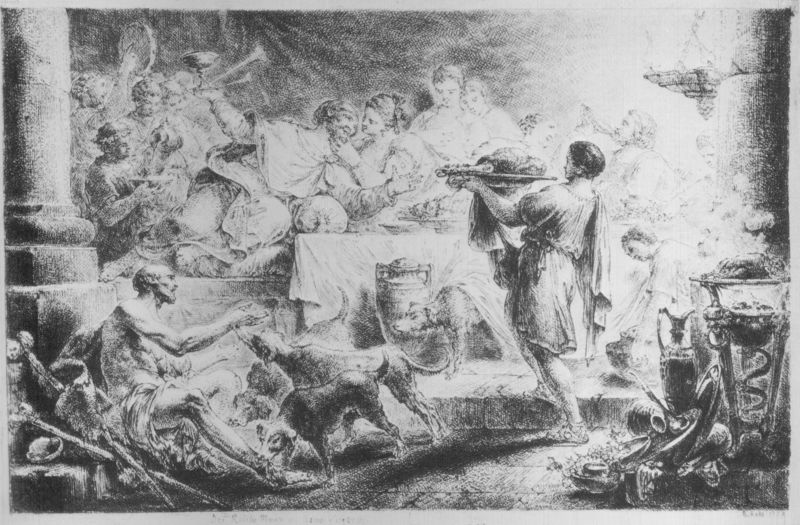
Titel: Der Reiche an der Tafel und der arme Lazarus vor der Türe
Künstler: Bernhard Rode
Standort: Kiel
Institution: Kunsthalle zu Kiel der Christian-Albrechts-Universität
Schlagwörter: kopf, mann, schatten, frauen, menschen, sitzen, dirnen, frau, frisur, grau, lampe, licht, männer, raum, schwarz, skizze, szene, säule, tisch, weiss, zeichnung, hund, hunde, obst, tier, tiere, bart, feier, gelage, getränke, trinken, bibel, diener, mensch, tablett, innenraum, tischdecke, tischtuch, gewand, tücher, paar, instrumente, musik, musiker, amphore, krug, vase, kuss, naturalismus, spieler, treppe, celebration, chandelier, column, crowd, curtain, gathering, historienbild, king, kiss, könig, lamp, men, people, stairs, steps, sword, swords, white, women, essen, wein, aristocracy, black, dark, female, figurative, girls, gray, grey, group, interior, lounge, meeting, old, painting, sitting, table, woman, print, servant, leuchter, dining, pot, stufen, sandalen, podest, tusche, gefäß, philosoph, füttern, druck, schwarzweiss, radierung, stich, wine, schlange, bleistift, herrscher, speisen, entwurf, festmahl, mahl, mahlzeit, fürst, kapitell, geige, violine, braten, geflügel, harem, jüngling, öllampe, krüge, smoke, classic, classical, food, gods, greek, harp, man, mythology, naked, roman, rubens, griechisch, historienmalerei, girl, schlangen, bettler, baroque, male, tempel, fanfaren, trompeten, light, huhn, basis, säulenbasis, drawing, odysseus, black and white, shadow, animals, dog, dogs, etching, men women, sketch, tail, beard, devil, french, myth, old man, story, scene, grape, drape, love, still life, urn, italy, emperor, feast, festival, lantern, party, basket, beggar, ancient, instrument, music, tambourine, antique, rome, ink, jesus, italian, art, bald, musician, engraving, pencil, english, karaffen, animal, legs, krücken, trank, fire, god, candle, cane, old men, walking stick, figure, coal, shading, horn, horns, lithograph, lying, goat, dutch, pillar, eat, eating, holland, flute, musicians, playing, drunk, tablecloth, obstteller, krater, freier, altar, rich, hanging, frauen männer, plate, plast, narrative, hatching, dancing, jug, pitcher, cross hatching, alcohol, drink, poor, bow, kissing, staff, maiden, celebrate, drinking, doric, goddesses, trumpet, trumpets, royalty, trinkgefäße, bones, boys, bold, snake, base, greece, turkey, leg, muscles, trinkbecher, philosopher, slave, meal, entertainment, intagio, violin, feeding, chicken, servants, amphora, pour, b&w, baccanlian, bacchus, bachus, banquet, dinner, grfäße, platter, return, revelry, säulde, tray, vessels, walking sticks, woman man, goblet, slaves, chiaroscuro, s, weapons, keule, pillars, waiter, bucket, graphite, hounds, rembrandt, tunic, details, oil lamp, feasat, lazarus, pooer, roast, pilar, crutches, presentation, lifting, musculature, crosshatch, high class, meat, musical, sconce, michaelangelo, lively, serving, servitude, setting, feat, foog, presenting, ver, drunks, grecian, serve, stifch, coloumn, plates, banque, offene form, deities, scholars, reveler, orgy, doog, hunger, bong, debauchery, asda, coals, unde, symposium, solemny, roman art, beggoagatr, baldm, seriously, hahahaha, gwrehaetk, claroscuro, vilon, rich column